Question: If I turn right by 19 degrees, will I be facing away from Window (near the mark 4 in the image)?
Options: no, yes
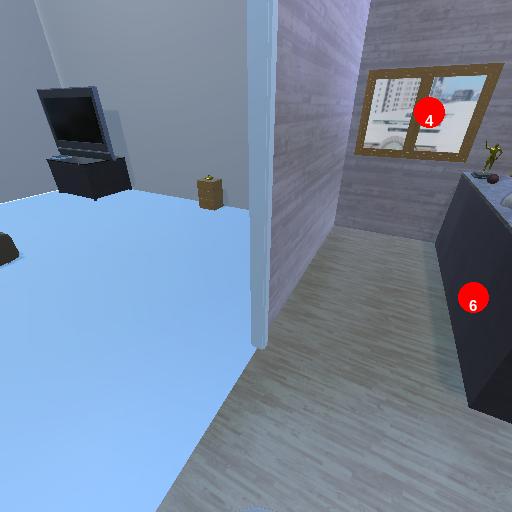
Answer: no